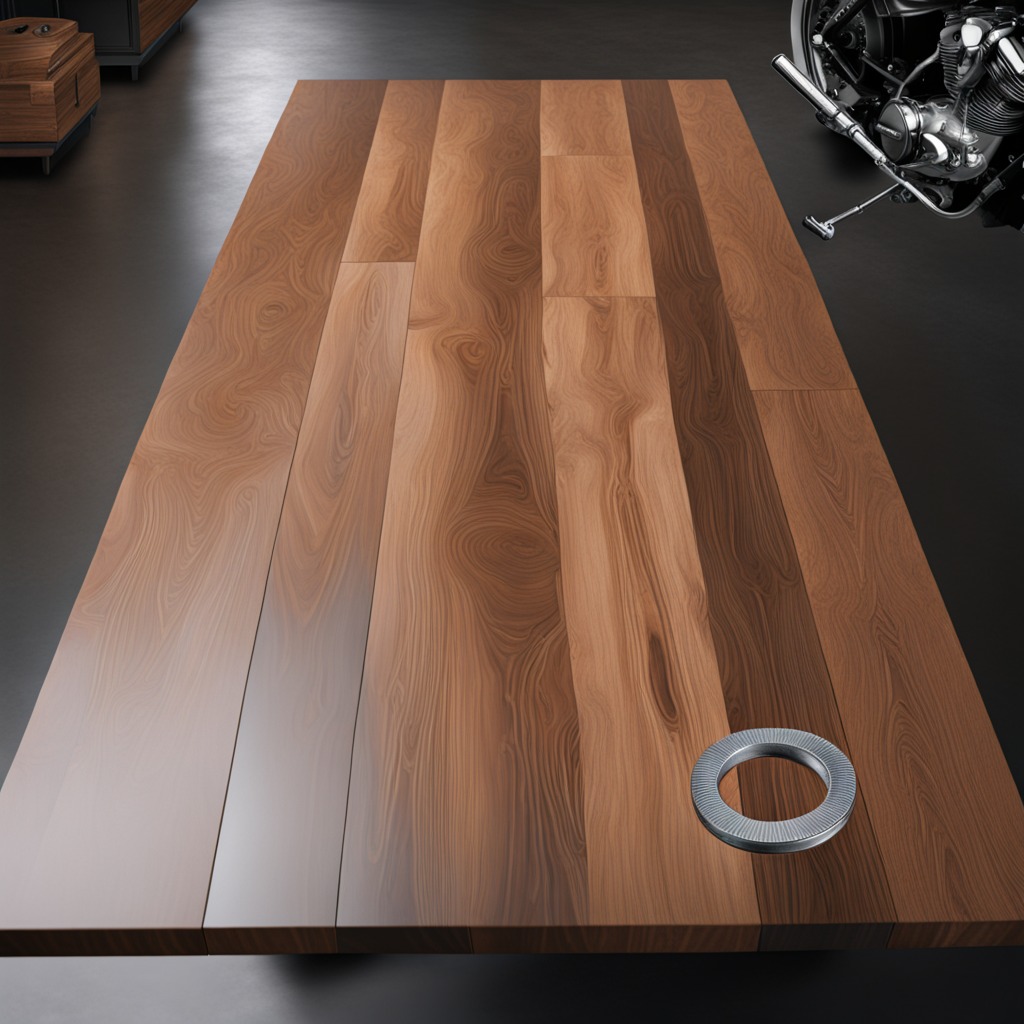
A flat metal washer is lying on an oil-spilled wooden table in a vintage motorcycle garage.